Field crop: maize
Growth stage: 1
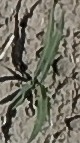
Species: sorghum